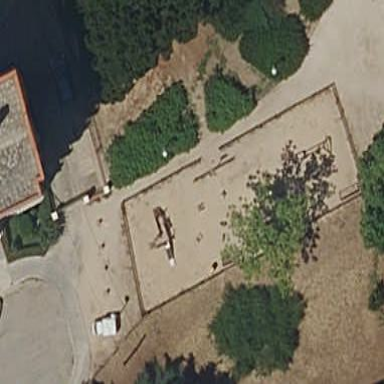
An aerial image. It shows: Playground area for leisure land.